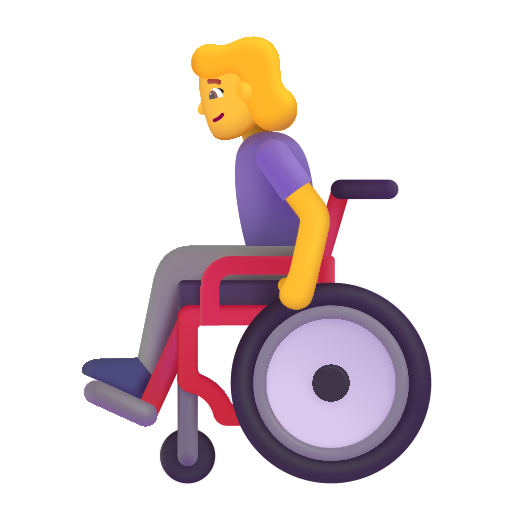
woman in manual wheelchair color default